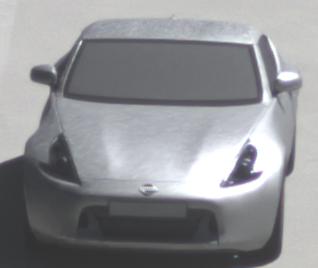
Make: Nissan
Model: 370Z Coupé
Detailed model: 370Z (Z34) Coupé
Model produced from: 2009/12
Model produced until: 2013/03
Doors: 3
Color: white
Road condition: dry road
Daytime: midday
Contrast: high contrast